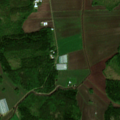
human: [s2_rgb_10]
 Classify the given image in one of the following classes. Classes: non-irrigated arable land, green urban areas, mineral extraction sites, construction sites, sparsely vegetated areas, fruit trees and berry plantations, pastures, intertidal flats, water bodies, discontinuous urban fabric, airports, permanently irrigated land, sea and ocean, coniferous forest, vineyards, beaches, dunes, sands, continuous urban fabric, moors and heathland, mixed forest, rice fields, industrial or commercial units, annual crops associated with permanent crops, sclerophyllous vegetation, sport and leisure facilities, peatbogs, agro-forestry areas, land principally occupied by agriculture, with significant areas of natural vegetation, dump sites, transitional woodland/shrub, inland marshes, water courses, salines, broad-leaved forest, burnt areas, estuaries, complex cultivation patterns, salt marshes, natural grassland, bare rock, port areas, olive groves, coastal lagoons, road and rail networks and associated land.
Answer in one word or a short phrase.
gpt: non-irrigated arable land, land principally occupied by agriculture, with significant areas of natural vegetation, coniferous forest, mixed forest